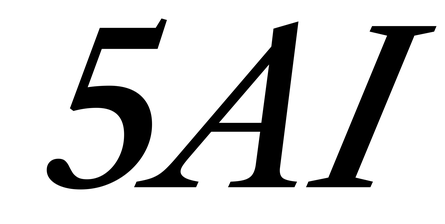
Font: LibreCaslonText-Italic_Medium_Italic